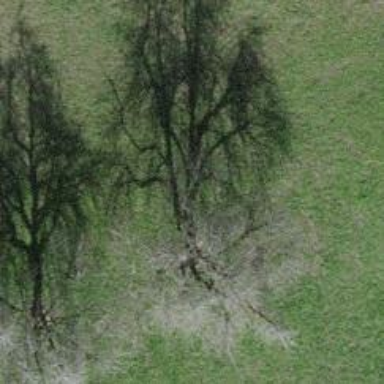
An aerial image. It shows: Single tag "natural: tree."